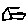
Label: house